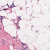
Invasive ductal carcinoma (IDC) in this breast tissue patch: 0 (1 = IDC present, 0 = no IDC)